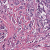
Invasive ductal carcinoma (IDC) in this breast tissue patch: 1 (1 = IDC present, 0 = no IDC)